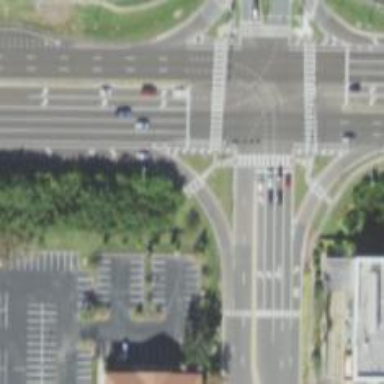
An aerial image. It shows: Marked road crossing.